Question: I'm developing a little iOS component and I have a problem with a semi-transparent view with subviews. This is my scenario:
- one view with a semi-transparent background using '[UIColor colorWithRed:green:blue:alpha]'
- a little 'UITableView', with 'alpha = 1.0', added as a subview to the semi-transparent view
- some other subviews
Everything works well but the problem raises when the 'UITableView' is scrolled up or down, in fact the area of the semi-transparent view around the 'UITableView' loses its transparency becoming darker than its original background color.
Here's an image to explain the problem:

Look at the space with the two arrows...
Can anyone help me with this problem?
Thank you so much for your attention!
Some code:
'''
_alertBg = [[UIView alloc] initWithFrame:CGRectZero];
_alertBg.backgroundColor = self.backgroundColor;
_alertBg.frame = CGRectMake((_bgView.frame.size.width - 240) / 2, (_bgView.frame.size.height - 260) / 2, 240, 260);
_alertBg.layer.cornerRadius = 8.0;
_alertBg.layer.borderWidth = 2.0;
_alertBg.layer.borderColor = self.borderColor.CGColor;
_alertBg.layer.shadowColor = [UIColor grayColor].CGColor;
_alertBg.layer.shadowOffset = CGSizeMake(0, 3);
_alertBg.layer.shadowOpacity = 0.8;
_alertBg.layer.masksToBounds = YES;
[_bgView addSubview:_alertBg];
_table = [[UITableView alloc] initWithFrame:CGRectZero style:UITableViewStylePlain];
_table.frame = CGRectMake(10, _titleLabel.frame.origin.y + _titleLabel.frame.size.height + 12, _alertBg.frame.size.width - 20, 150);
_table.layer.cornerRadius = 6.0;
_table.layer.masksToBounds = YES;
_table.delegate = self;
_table.dataSource = self;
[_alertBg addSubview:_table];
'''
From the code above, 'self.backgroundColor' is something like '[UIColor colorWithRed:0 green:0 blue:1 alpha:0.7]'
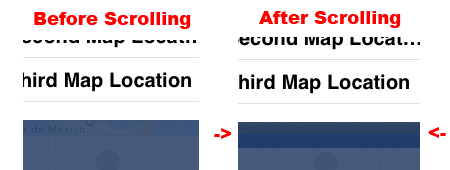
Answer: I put the available code in a test project, and got the same problem as you have. Commenting out '_alertBg.layer.shadowOpacity = 0.5;' fixes the issue for me. Maybe someone can clarify why is this an issue, I have limited experience with QuartzCore.
EDIT: Okay, inched closer to the real reason. It seems that if you don't have set the '_alertBg.layer.shadowPath' property all kinds of crazy things happen when you scroll the table (my guess here is that the table scroll calls a redraw of the '_alertBg' and the shadow redrawing gets called in quick succession far too many times and you get those visual artifacts).
Adding a 'shadowPath' fixes the problem, so the layer code for the '_alertBg' should be as following:
'''
_alertBg.layer.cornerRadius = 8.0;
_alertBg.layer.borderWidth = 2.0;
_alertBg.layer.borderColor = [UIColor colorWithRed:0 green:0 blue:1 alpha:0.7].CGColor;
_alertBg.layer.shadowColor = [UIColor grayColor].CGColor;
_alertBg.layer.shadowOffset = CGSizeMake(0, 5);
_alertBg.layer.shadowOpacity = 0.8;
_alertBg.layer.shadowPath = [UIBezierPath bezierPathWithRect:_alertBg.bounds].CGPath;
_alertBg.layer.masksToBounds = YES;
'''
Just fix the 'shadowPath' to your liking and you should be ready to go.
PS: On my Google-quest I found <URL> about shadows, it might be of help.